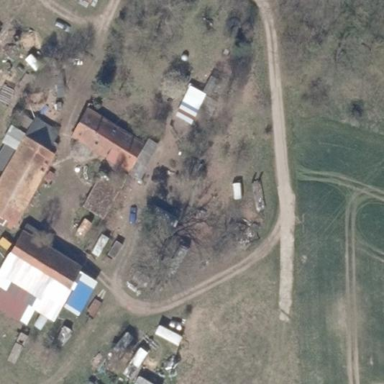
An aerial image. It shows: Farmyard area.